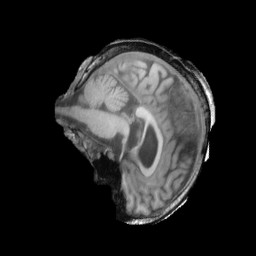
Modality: T1w
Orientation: sagittal
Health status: ill
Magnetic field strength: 3 T